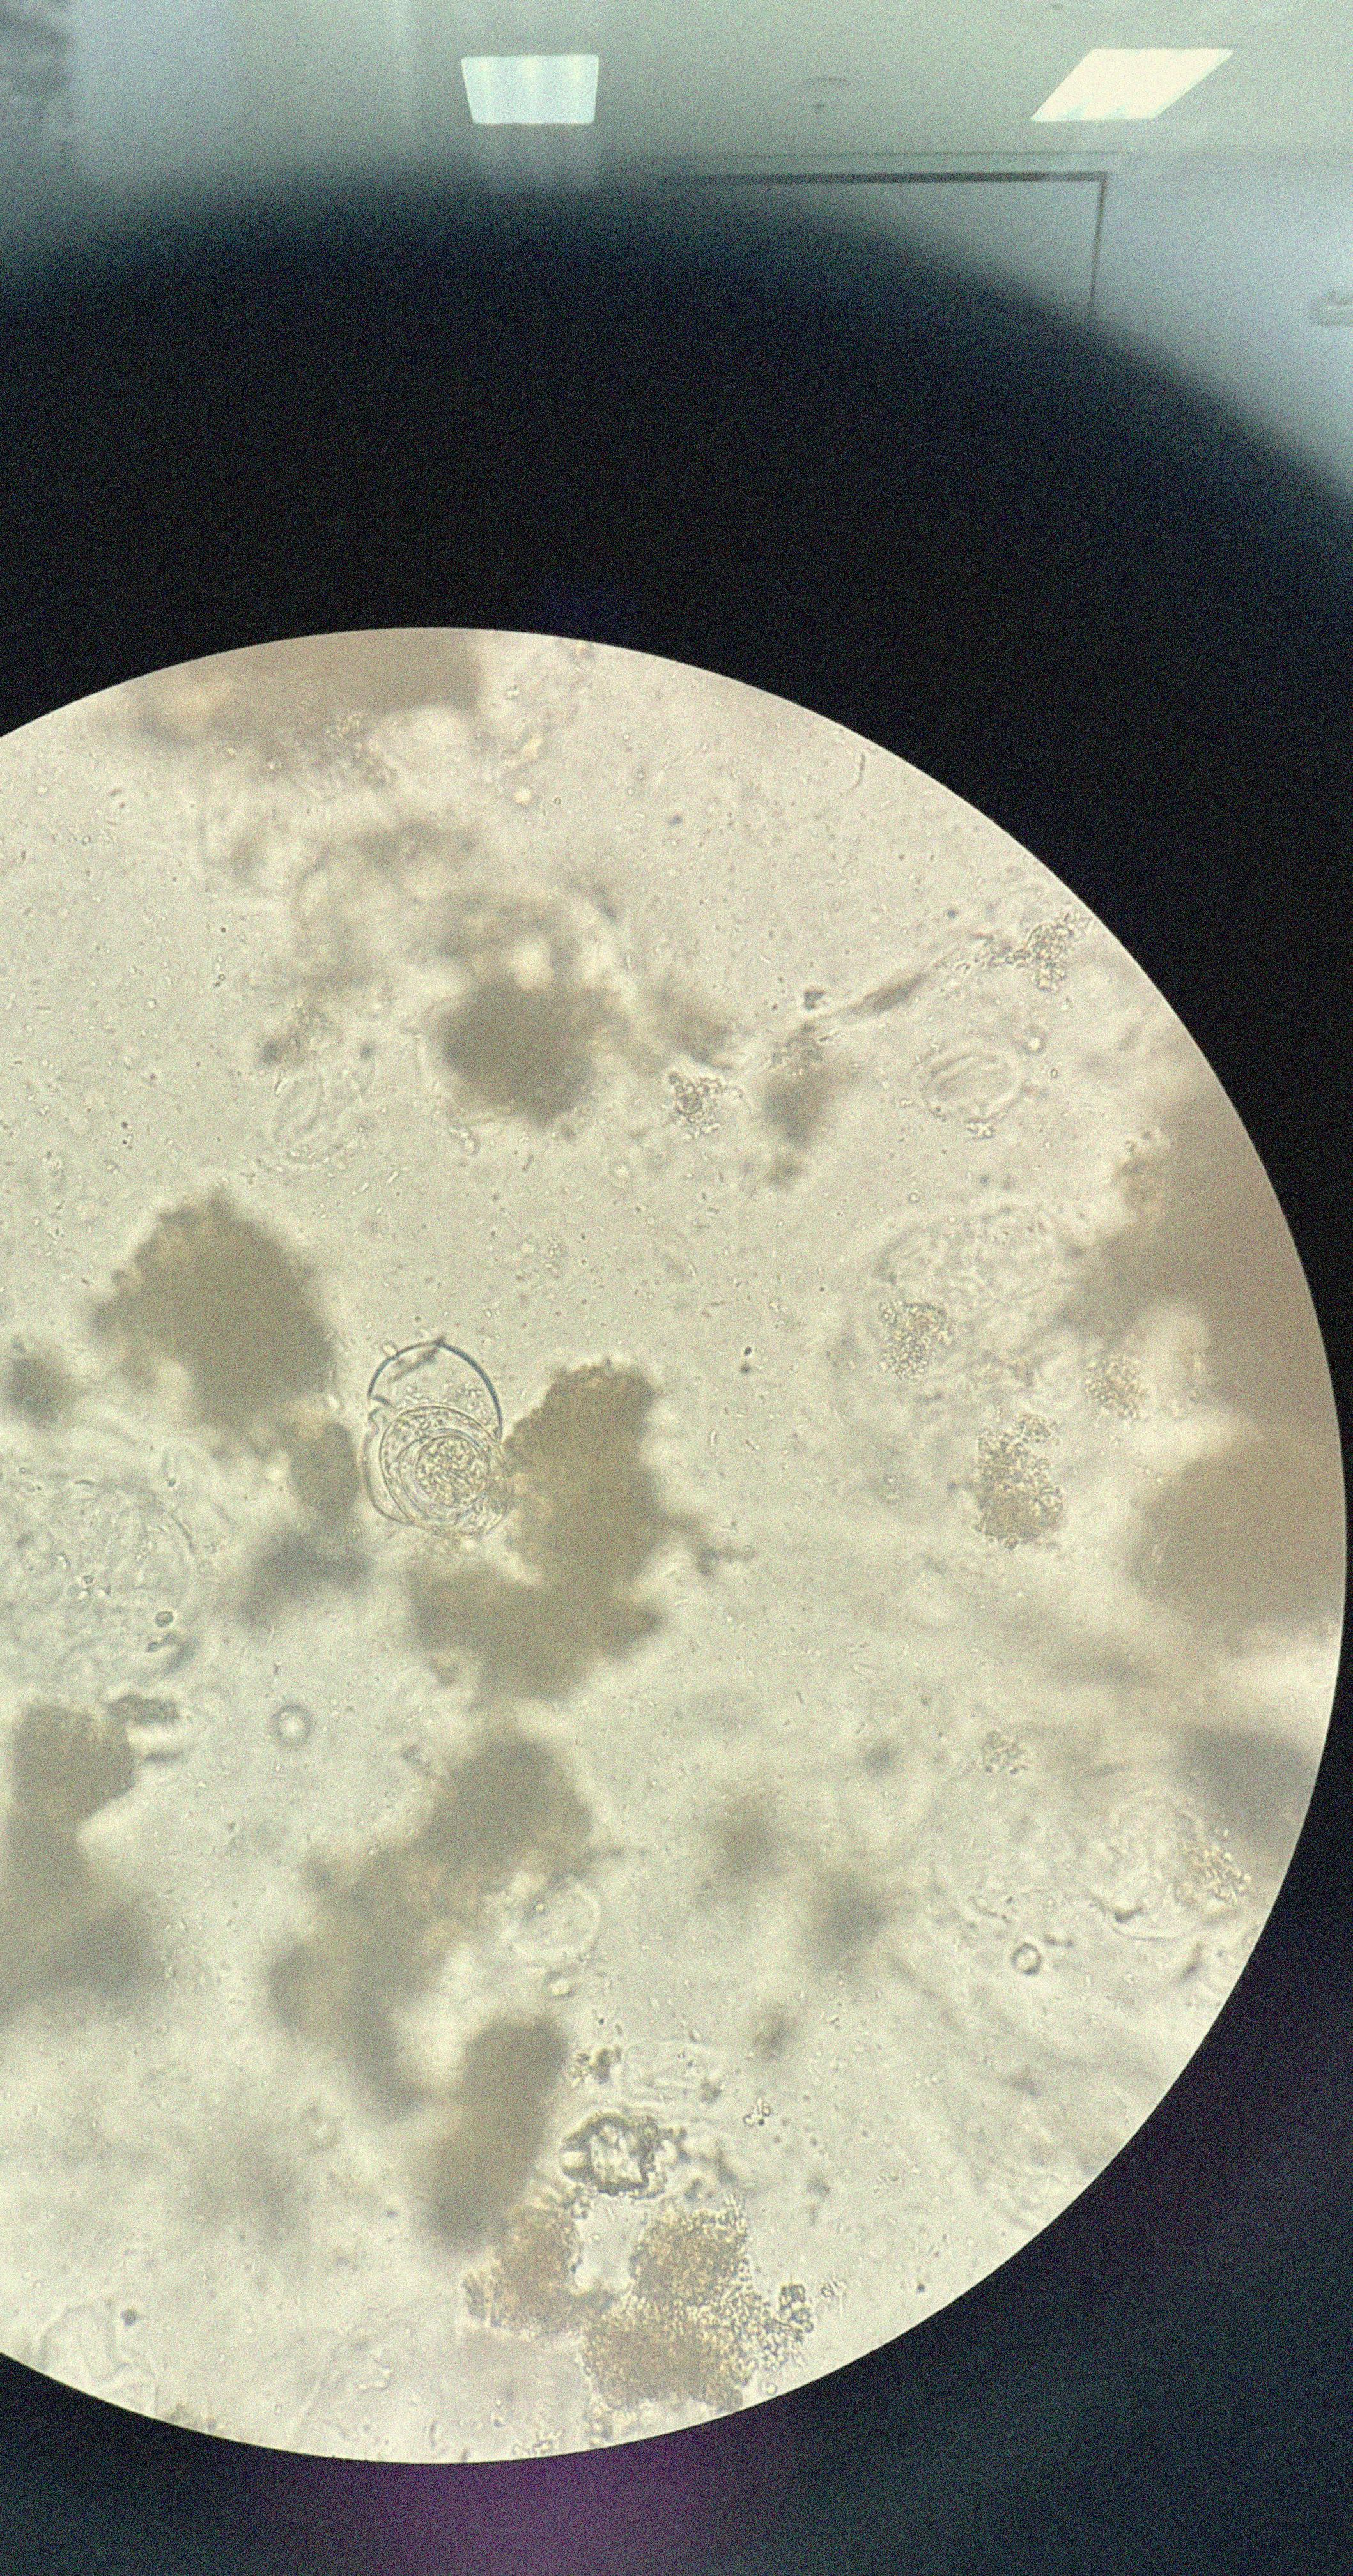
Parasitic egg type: Hymenolepis nana